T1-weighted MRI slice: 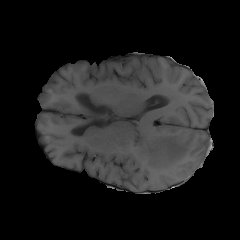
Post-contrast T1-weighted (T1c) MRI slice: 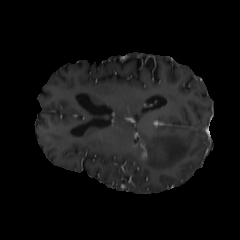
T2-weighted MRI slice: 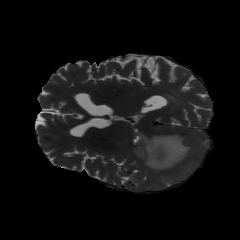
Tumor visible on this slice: yes